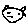
Label: cat